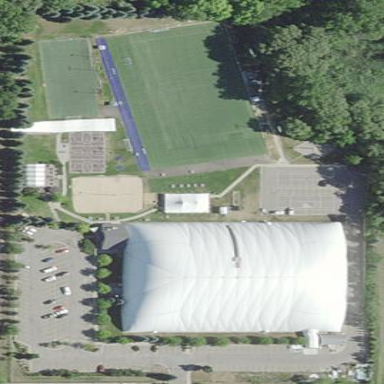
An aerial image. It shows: Sports centre in the leisure land.